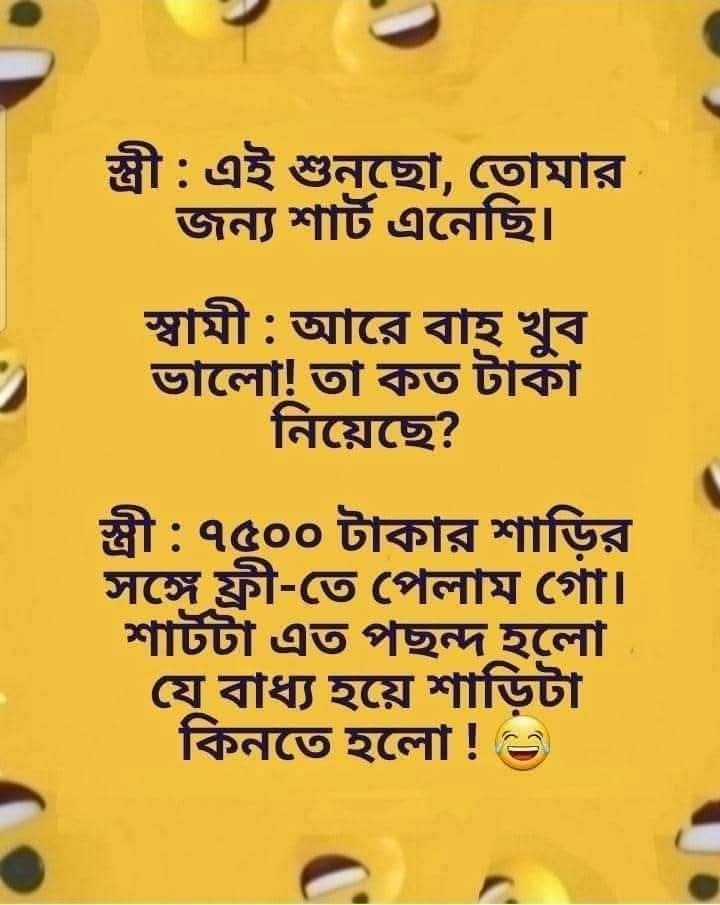
Text: স্ত্রী
: এই শুনছো, তোমার জন্য শার্ট এনেছি।
স্বামী : আরে বাহ্ খুব ভালো! তা কত টাকা নিয়েছে?
স্ত্রী : ৭৫০০ টাকার শাড়ির সঙ্গে ফ্রী-তে পেলাম গো। শার্টটা এত পছন্দ হলো যে বাধ্য হয়ে শাড়িটা কিনতে হলো!
Label: Non Hate